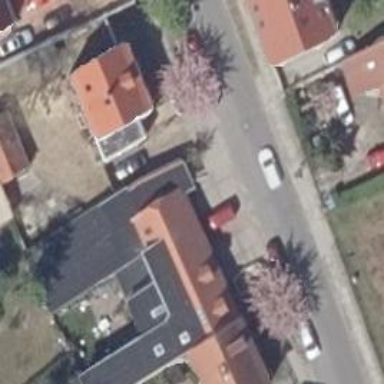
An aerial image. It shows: Residential building with gabled roof.